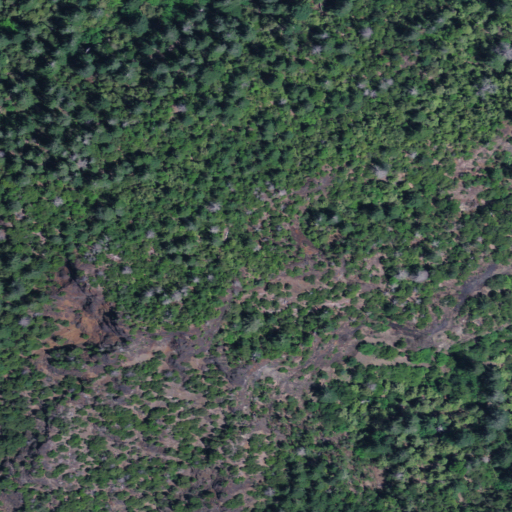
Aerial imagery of ridge(s) in Oregon named Devils Backbone containing evergreen forest, shrub, and mixed forest